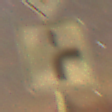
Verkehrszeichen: VerlaufVorfahrtsstrasse8
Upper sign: Vorfahrtsstrasse
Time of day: Night
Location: Outdoor (Suburban)
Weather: Clear
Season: NotSpecified
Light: Artificial